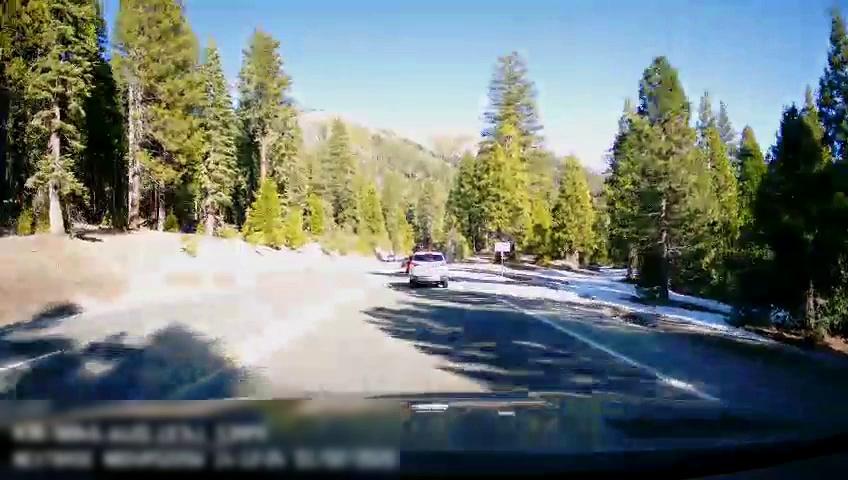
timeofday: Day
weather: Sunny
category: Drivable Space
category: Vehicles | SUV
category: Lanes | Current Lane
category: Lanes | Alternate Lane
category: Lanes | Opposite Lane